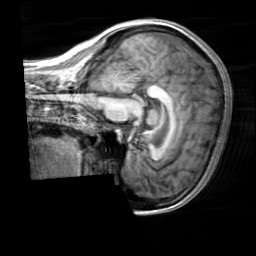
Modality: T1w
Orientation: sagittal
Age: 29
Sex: female
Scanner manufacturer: siemens
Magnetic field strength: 3 T
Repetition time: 2.3 s
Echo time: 0.00303 s